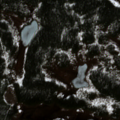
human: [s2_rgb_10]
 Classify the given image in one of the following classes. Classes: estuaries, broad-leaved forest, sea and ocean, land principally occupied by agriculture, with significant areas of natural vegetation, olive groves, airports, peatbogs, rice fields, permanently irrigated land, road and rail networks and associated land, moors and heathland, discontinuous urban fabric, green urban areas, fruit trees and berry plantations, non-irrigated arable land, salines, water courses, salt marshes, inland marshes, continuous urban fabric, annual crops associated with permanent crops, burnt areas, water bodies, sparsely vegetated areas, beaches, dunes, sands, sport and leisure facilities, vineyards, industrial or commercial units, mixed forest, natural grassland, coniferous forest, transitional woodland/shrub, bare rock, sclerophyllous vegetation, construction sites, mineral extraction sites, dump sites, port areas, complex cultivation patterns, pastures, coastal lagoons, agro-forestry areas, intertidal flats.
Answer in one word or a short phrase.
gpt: coniferous forest, transitional woodland/shrub